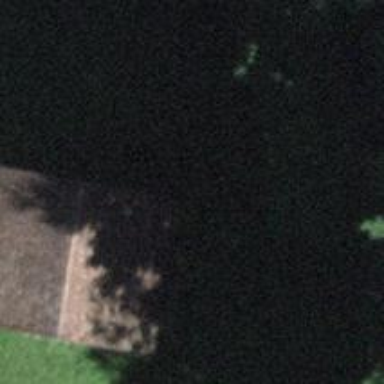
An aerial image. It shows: Barn.